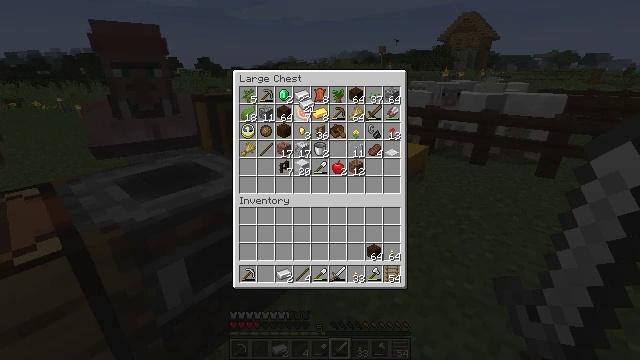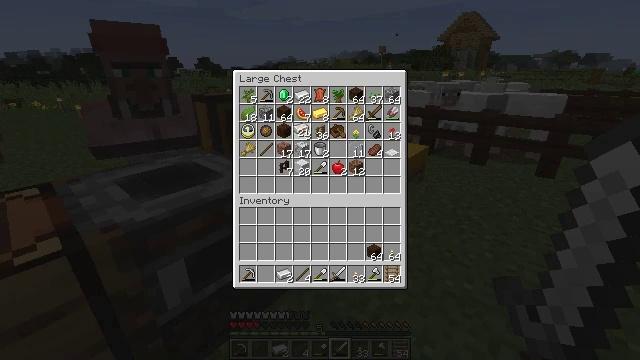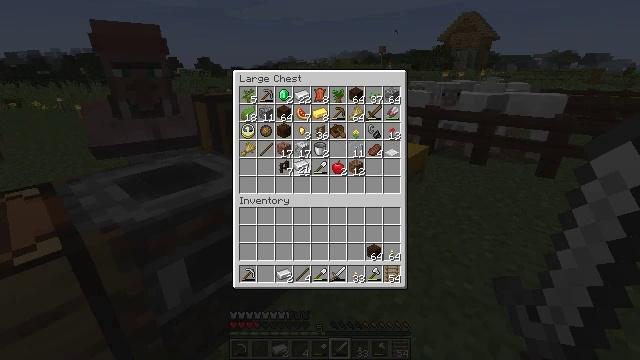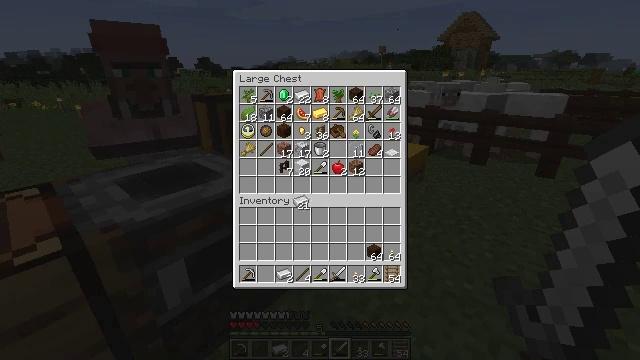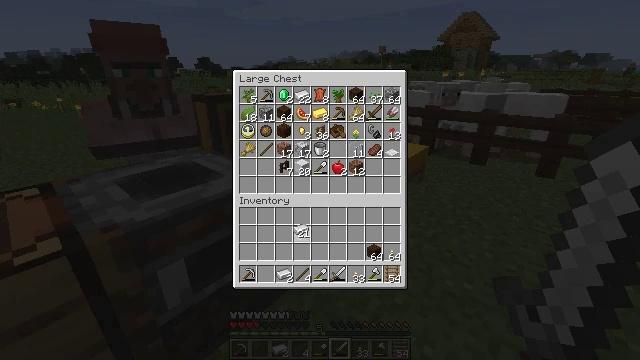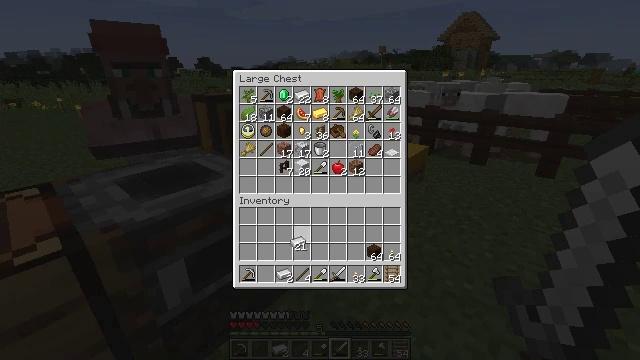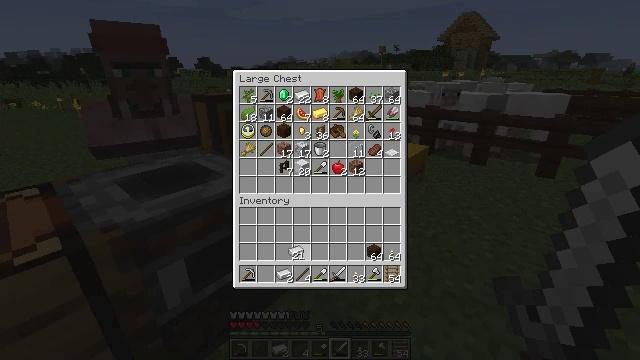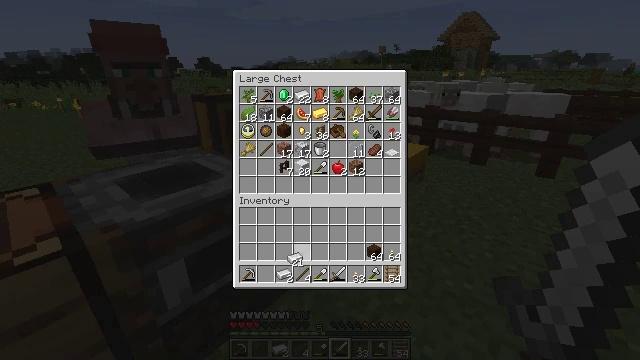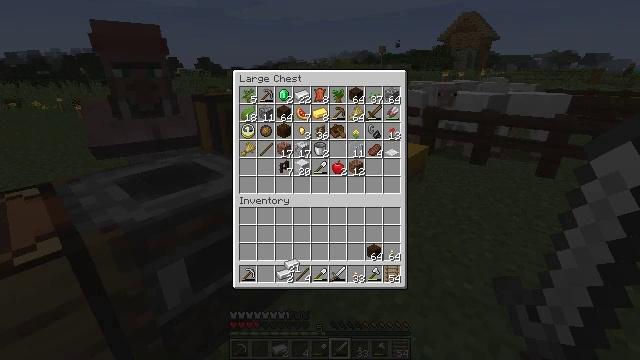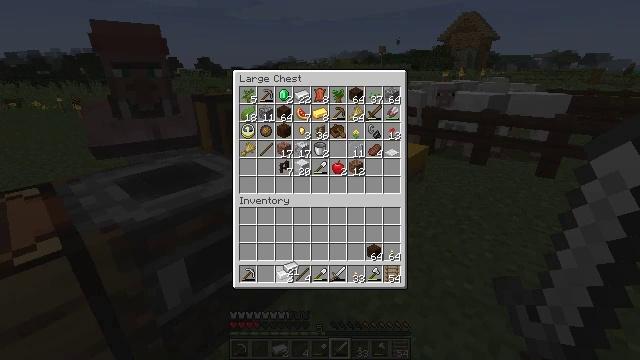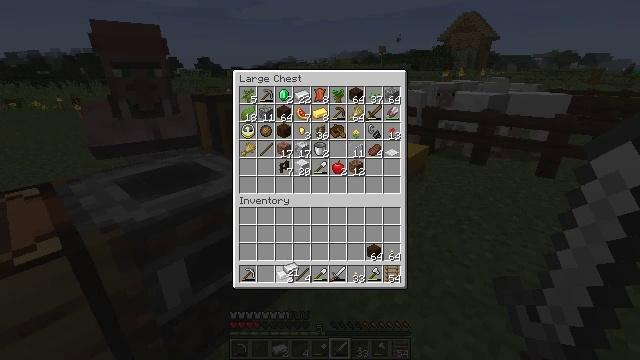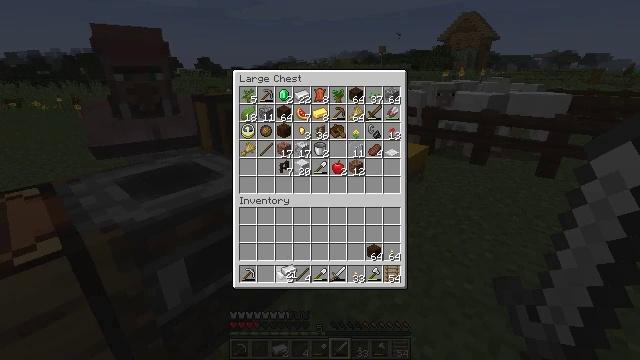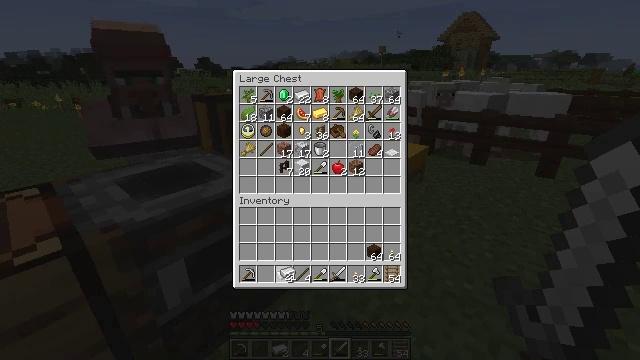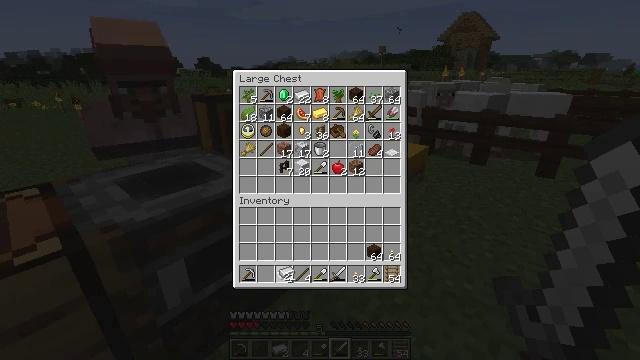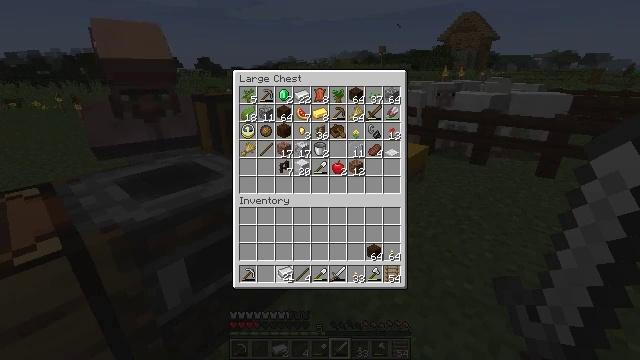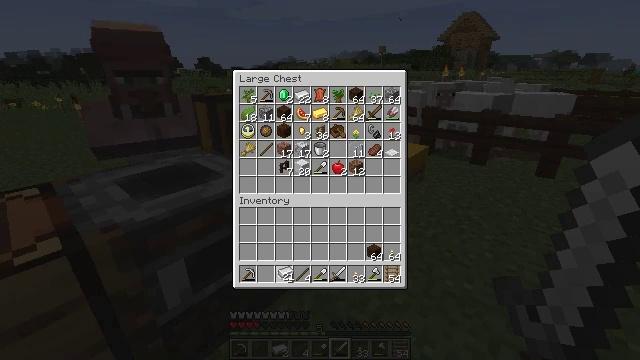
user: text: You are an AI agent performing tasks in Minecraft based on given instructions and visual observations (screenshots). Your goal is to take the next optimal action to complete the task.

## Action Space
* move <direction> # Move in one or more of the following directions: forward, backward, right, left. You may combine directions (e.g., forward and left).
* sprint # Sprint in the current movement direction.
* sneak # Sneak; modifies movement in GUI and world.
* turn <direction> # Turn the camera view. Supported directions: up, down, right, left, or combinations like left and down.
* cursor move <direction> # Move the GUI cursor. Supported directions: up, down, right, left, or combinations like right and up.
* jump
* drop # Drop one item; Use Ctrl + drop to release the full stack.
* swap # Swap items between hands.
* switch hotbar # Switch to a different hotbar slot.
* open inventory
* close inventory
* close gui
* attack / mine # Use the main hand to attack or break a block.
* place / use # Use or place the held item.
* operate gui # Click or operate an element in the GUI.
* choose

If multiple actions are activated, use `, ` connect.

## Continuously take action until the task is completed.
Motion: motion action
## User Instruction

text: Open a crafting table and make an iron pickaxe.
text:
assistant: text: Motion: turn down
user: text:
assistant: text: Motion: turn down
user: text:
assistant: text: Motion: turn down
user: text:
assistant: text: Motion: turn down
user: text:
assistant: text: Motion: turn down
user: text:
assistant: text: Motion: turn down
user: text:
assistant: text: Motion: no_op
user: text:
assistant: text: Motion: no_op
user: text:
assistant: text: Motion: no_op
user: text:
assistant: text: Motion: no_op
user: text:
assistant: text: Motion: no_op
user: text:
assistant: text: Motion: no_op
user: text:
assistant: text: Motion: no_op
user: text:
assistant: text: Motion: no_op
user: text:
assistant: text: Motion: no_op
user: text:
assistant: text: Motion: no_op
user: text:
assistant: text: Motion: use / place
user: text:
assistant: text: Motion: use / place
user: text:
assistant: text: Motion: use / place
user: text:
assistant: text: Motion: no_op
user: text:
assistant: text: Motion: turn up
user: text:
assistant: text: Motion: turn right and up
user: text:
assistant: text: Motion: turn right and up
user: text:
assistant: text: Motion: turn up
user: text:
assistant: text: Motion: turn up
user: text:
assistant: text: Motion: no_op
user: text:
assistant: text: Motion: no_op
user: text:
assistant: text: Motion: turn up
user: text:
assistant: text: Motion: turn up
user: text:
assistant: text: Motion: turn up